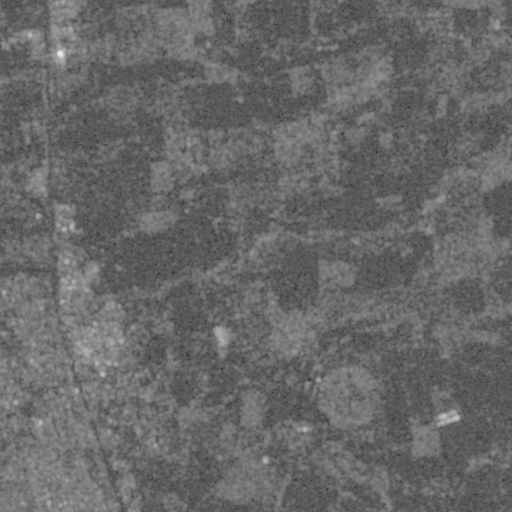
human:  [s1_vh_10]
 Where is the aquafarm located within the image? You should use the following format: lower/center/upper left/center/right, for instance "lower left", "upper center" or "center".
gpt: The aquafarm is located in the upper center of the image.
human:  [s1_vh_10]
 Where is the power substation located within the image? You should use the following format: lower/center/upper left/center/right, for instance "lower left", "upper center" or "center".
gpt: The power substation is located in the center left of the image.
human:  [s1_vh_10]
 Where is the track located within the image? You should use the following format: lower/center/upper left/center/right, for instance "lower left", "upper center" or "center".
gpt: There is no track in the image.

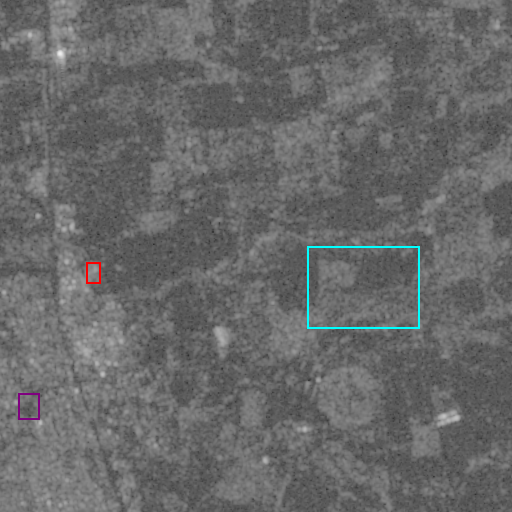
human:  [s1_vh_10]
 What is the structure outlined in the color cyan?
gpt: The structure outlined in cyan is a crop field.
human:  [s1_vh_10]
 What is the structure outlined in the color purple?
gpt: The structure outlined in purple is a park.
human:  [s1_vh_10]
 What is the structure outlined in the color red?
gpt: The structure outlined in red is a power substation.
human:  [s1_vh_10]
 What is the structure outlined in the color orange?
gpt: There is no orange outline.